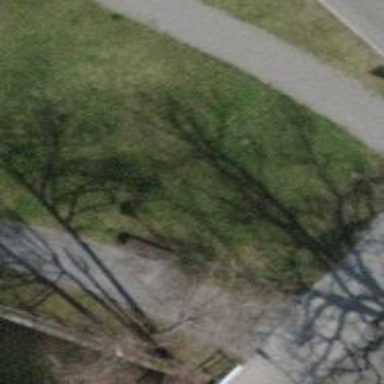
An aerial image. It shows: Brown bench.